Question: I'm currently trying to develop a spreadsheet that helps me write down malfunctioned convectors/windows inside my building (im working in the facility-management-business). Because each Floor has nearly 140 Windows and 80 convectors and we dont have a standardised way of writing down the problems/defects i wanna create a excel-sheet in Excel 2016.
Now because i have a touchscreen-laptop i wanna do me a favor and just press on the different cells in each category if there is a problem (A = broken motor, B = leakage in the pipe-system, ect.) and change its color.
If there is no problem, the Index-Color is green, if there is a problem, its red (darkred).
Now, i have the following VBA-script running, which adds a Cells-Value of 1 to each Cell and via Data-format ";;;" i hide it from being visible + switch the colors:
'''
Private Sub Worksheet_BeforeDoubleClick(ByVal Target As Range, Cancel As Boolean)
Cancel = True
If Not Intersect(Target, Range("D13:O148")) Is Nothing Then
Select Case Target.Interior.ColorIndex
Case xlNone, 4: Target.Interior.ColorIndex = 53
Target.Cells.Value = 1
Case Else: Target.Interior.ColorIndex = 53
Target.Cells.Value = 1
End Select
End If
End Sub
Private Sub Worksheet_BeforeRightClick(ByVal Target As Range, Cancel As Boolean)
If Not Intersect(Target, Range("D13:O148")) Is Nothing Then
Cancel = True
Target.Interior.ColorIndex = 43
Target.Cells.ClearContents
End If
End Sub
'''
(I used internet-ressources from stackoverflow and modified it, so if someone sees his script and feels offended, sorry for that).
If i press on one Cell, i can mark it as a defect (red), give it the cells.value of 1 and sum it up in the top. If i right-click on a cell i can clear it.
Now, the Problem is the following:

because each window/convector has its own specific number (31-floors in total. btw) we have to write each window/convector together for our office so our subcontractors can see which convector/window has a problem and from the labels that each possesses he knows where to work and what the problem is that was diagnosed.
So, to make it short: if i click on a cell, change its Color and add its value i wanna get the Window/Convector-Number and write it, as you can see in the picture, into the cell next to A (B4). i wanna do the same for each Error-letter in the table. Here a small example what i mean:
This way, we can:
So if anyone had this kind of problem and has a good idea of how i can write it down in VBA without having to manually add them to the list i would appreciate it very much.
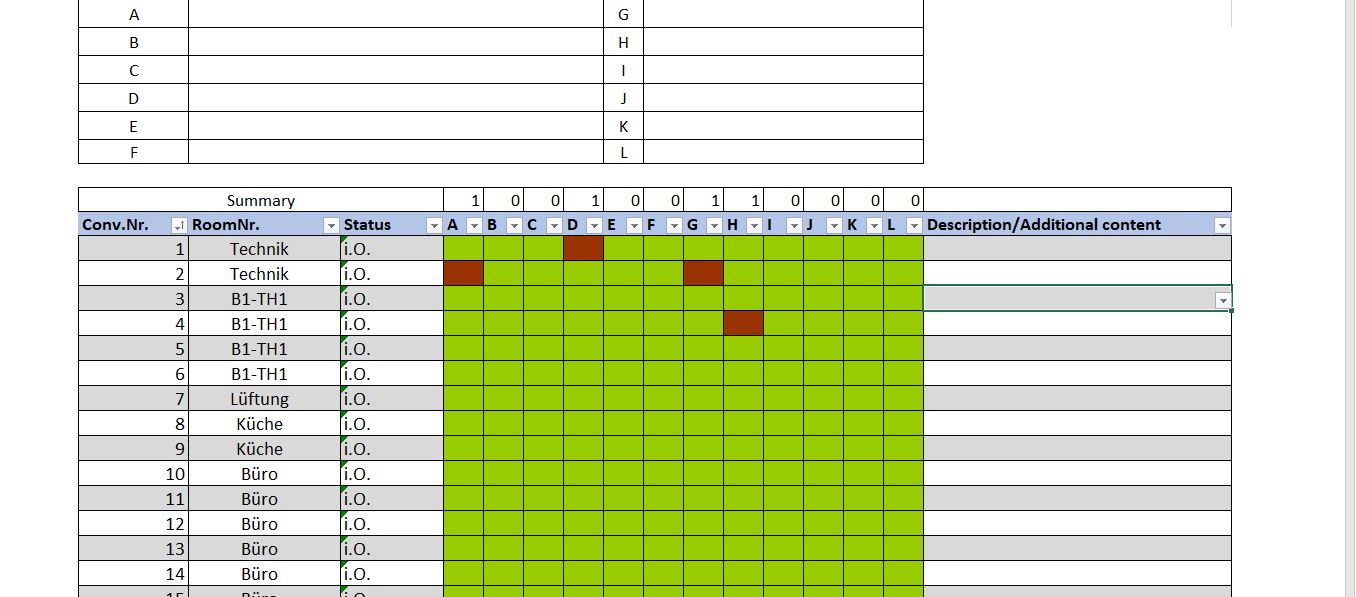
Answer: I suggest you don't use VBA to color the cells, but conditional formatting. That will be a lot easier. Use your code to enter a number into the cell you touch, or remove it. Then use worksheet formulas to calculate the totals and use conditional formatting for the fill colours. That way you don't change the colors with VBA at all.
With each cell change, you want to update the table at the top to show a comma separated list of row numbers that are marked with that category letter. You can do that by using a change event that monitors only the data entry cells and then loops through all rows of data, column by column. If the current cell has the value 1, then append the row 's floor number to the summary table at the top.
Your layout for the summary table is different from the data entry layout, so there will need to be some extra code to identify which cell to write the result to.
Here is a similar layout that I used in my code.
<URL>
This worksheet change event re-calculates the values in the summary table whenever a value in the input table has been changed. You need to adjust this code to reflect your worksheet target rows and columns, but the comments should help you figure that out.
'''
Private Sub Worksheet_Change(ByVal Target As Range)
If Not Intersect(Target, Range("B7:G12")) Is Nothing Then
mytargetrow = 1
Application.EnableEvents = False
Range("B1:B3").ClearContents
Range("D1:D3").ClearContents
For i = 1 To 6 ' this is for six columns of data
For j = 1 To 6 ' this is for six rows of data
myrow = j + 6 ' adjust to the number of rows above the first row of data
mycolumn = i + 1 ' adjust to the number of columns to the left of the A data column
If Cells(myrow, mycolumn) = 1 Then
' find the target cell
' the arrangement of the summary table is different
' and the summary table is in several columns
If i <= 3 Then
mytargetcolumn = 2
Else
mytargetcolumn = 4
End If
If mytargetrow = 4 Then mytargetrow = 1 ' start in row 1 for the second column of the summary table
If Len(Cells(mytargetrow, mytargetcolumn)) > 0 Then ' if the cell already has a value
' write the floor number from column A in the current row.
Cells(mytargetrow, mytargetcolumn) = Cells(mytargetrow, mytargetcolumn) & ", " & Cells(myrow, 1)
Else
Cells(mytargetrow, mytargetcolumn) = Cells(myrow, 1)
End If
End If
Next j
mytargetrow = mytargetrow + 1
Next i
Application.EnableEvents = True
End If
End Sub
'''